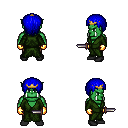
a pixel art fantasy rpg character, male body template, orc, green skin, green robe, gold greaves, blue plain hairstyle, gold tiara, gold gloves, black shoes, dagger, four views (front, back, left, right), 2x2 character sprite sheet, small pixel art, hard edges, no anti-aliasing